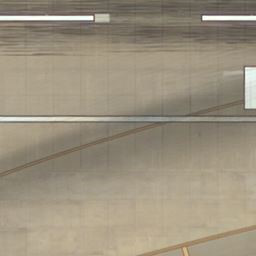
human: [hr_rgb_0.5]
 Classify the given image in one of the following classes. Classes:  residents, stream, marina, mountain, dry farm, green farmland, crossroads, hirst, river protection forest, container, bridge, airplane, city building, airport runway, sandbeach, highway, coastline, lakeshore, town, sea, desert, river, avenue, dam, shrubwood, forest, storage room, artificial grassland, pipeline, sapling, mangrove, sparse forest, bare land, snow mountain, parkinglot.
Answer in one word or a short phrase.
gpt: airport runway